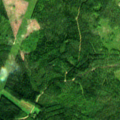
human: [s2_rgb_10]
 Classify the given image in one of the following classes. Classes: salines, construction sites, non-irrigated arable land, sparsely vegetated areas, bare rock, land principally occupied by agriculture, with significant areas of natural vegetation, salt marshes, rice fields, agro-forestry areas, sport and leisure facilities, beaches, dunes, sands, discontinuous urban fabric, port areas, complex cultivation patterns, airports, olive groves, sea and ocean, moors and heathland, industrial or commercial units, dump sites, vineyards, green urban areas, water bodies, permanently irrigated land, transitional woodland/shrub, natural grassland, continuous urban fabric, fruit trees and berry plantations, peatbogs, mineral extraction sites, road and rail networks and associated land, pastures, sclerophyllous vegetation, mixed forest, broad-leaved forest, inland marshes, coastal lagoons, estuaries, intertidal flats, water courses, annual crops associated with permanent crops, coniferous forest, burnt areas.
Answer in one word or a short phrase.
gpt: coniferous forest, mixed forest, transitional woodland/shrub